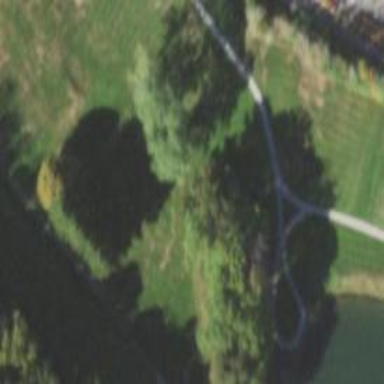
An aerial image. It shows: Grassy area designated as golf tee.